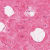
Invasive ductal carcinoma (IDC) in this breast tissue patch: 0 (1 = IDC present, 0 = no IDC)